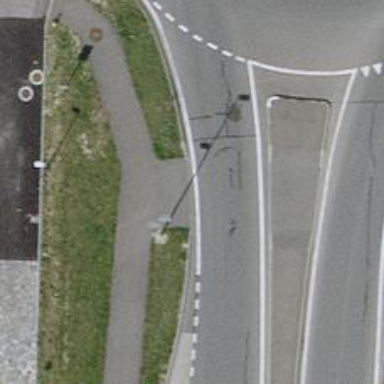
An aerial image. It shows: Sidewalk.